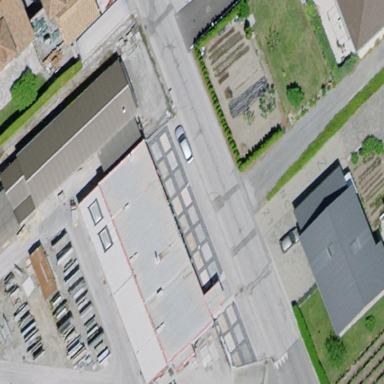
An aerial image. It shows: Retail building.